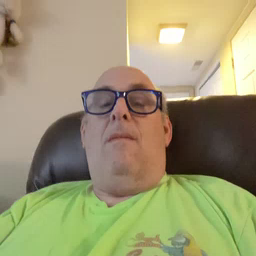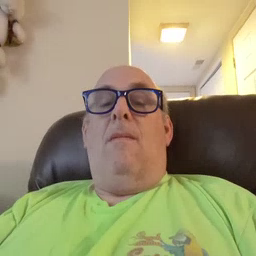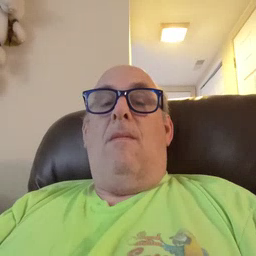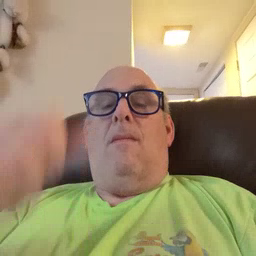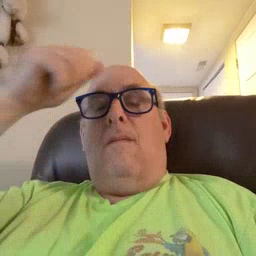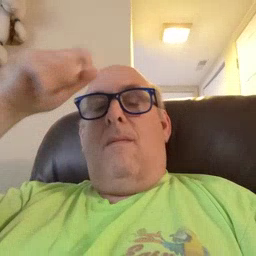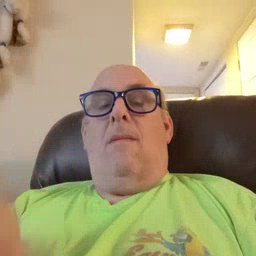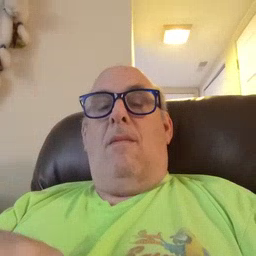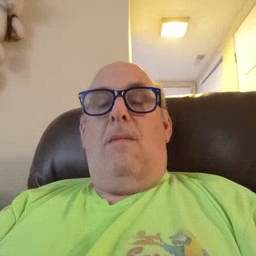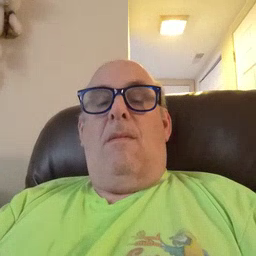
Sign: brother